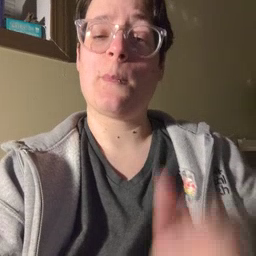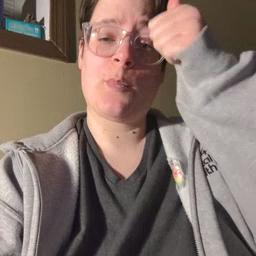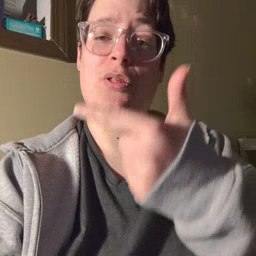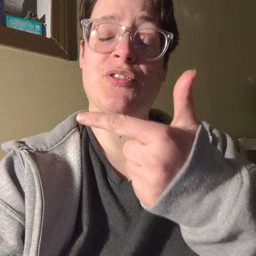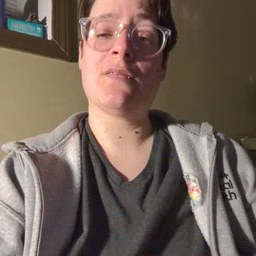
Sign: brother